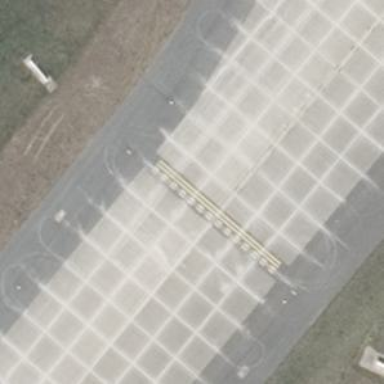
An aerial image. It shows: Runway holding position.